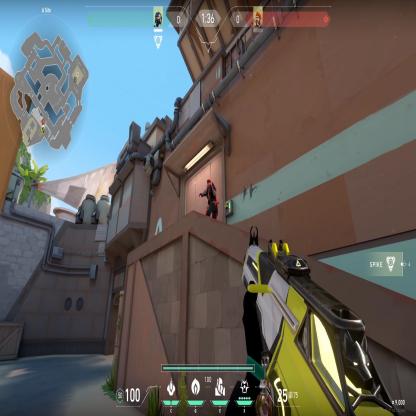
Label: enemy